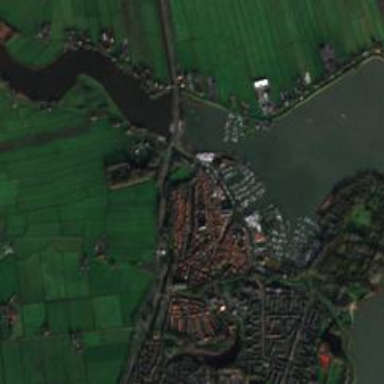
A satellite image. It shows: Canal.